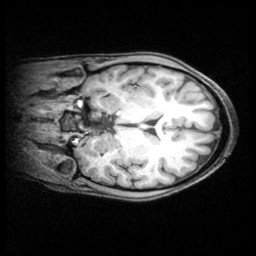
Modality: T1w
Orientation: coronal
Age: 21
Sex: female
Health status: healthy